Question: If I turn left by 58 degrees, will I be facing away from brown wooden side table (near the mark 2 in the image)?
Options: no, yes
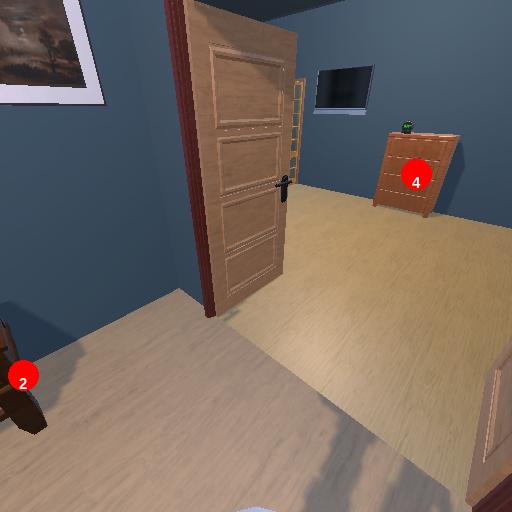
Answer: no